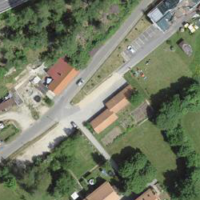
EUNIS habitat code: 24
Species observed at this site:
Petasites hybridus